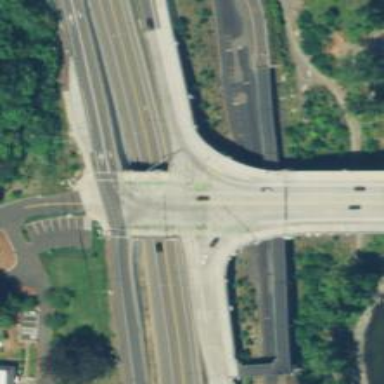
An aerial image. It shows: Primary link highway that goes over bridge.